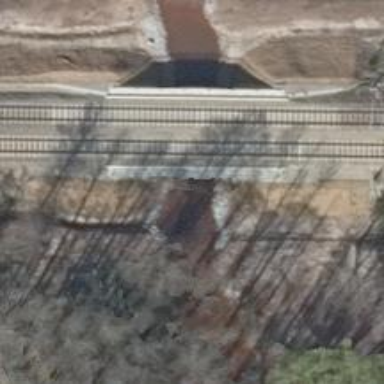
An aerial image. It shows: Bridge over railway with electrified contact lines.